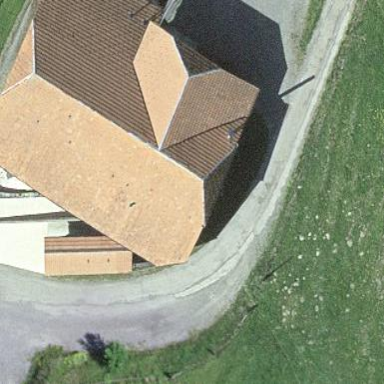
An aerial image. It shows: Farm building.